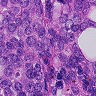
Metastatic tissue present: yes